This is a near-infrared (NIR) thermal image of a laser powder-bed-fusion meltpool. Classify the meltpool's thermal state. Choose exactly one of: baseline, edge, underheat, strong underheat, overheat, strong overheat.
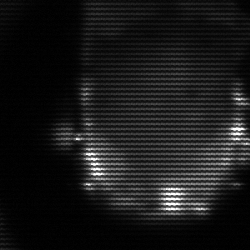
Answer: baseline